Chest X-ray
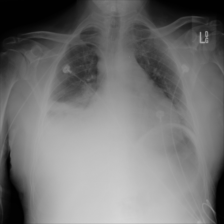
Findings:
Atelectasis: negative
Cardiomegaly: negative
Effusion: negative
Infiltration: negative
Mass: negative
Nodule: negative
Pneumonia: negative
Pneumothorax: negative
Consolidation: negative
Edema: negative
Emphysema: negative
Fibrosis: negative
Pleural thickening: negative
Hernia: negative